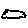
Label: cloud